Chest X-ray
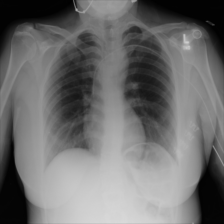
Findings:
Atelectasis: negative
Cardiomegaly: negative
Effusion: negative
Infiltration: negative
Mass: negative
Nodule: negative
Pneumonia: negative
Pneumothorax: negative
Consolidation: negative
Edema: negative
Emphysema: negative
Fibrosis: negative
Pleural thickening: negative
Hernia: negative